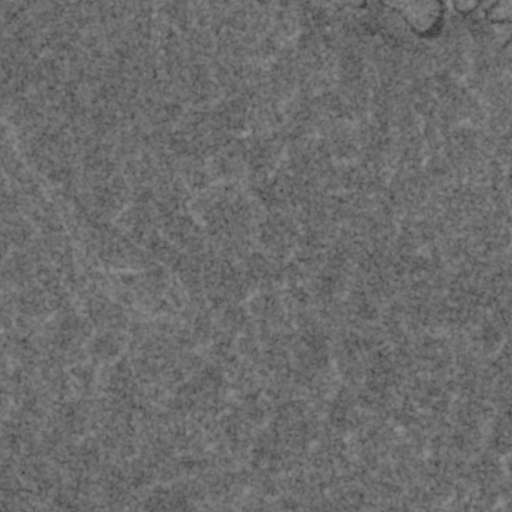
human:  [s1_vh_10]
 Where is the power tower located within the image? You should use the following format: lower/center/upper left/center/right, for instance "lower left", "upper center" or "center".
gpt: The power tower is located in the left of the image.
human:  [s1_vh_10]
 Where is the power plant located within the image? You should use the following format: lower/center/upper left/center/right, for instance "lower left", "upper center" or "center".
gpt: There is no power plant in the image.

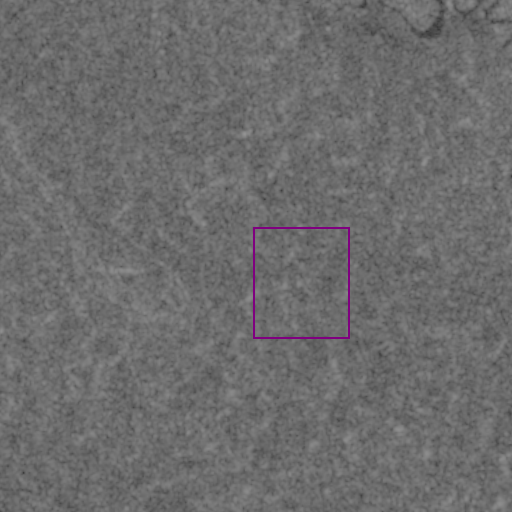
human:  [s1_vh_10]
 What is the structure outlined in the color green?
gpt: There is no green outline.
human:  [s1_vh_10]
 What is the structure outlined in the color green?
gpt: There is no structure outlined in green.